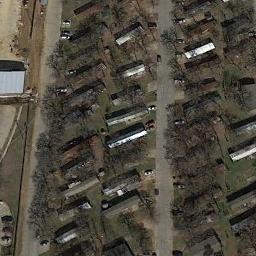
Label: residential